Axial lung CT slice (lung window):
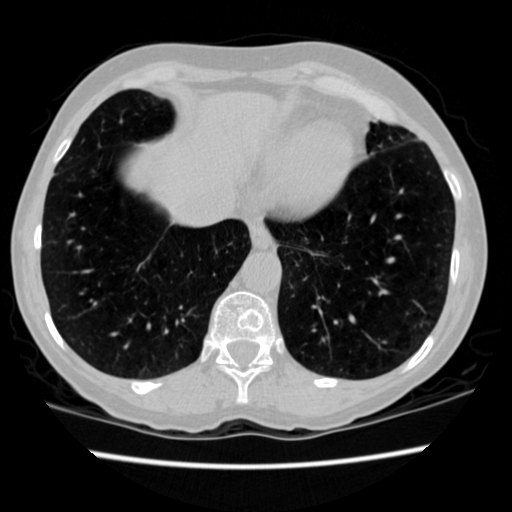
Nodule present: no